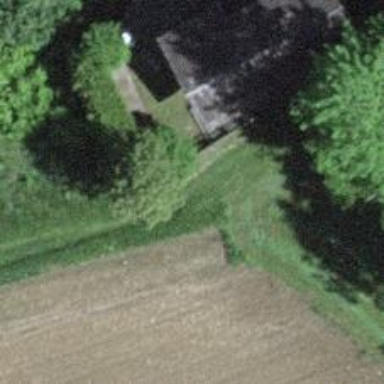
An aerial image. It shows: Deciduous hedge made of broadleaved plants.